Interaction volume radius: 5 \u00c5
Interaction volume height: 20 \u00c5
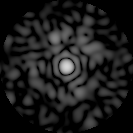
Disorder parameter: 0.8378